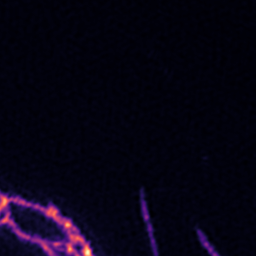
Label: Super-resolution ER image